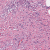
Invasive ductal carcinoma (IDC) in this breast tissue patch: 0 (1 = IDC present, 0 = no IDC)